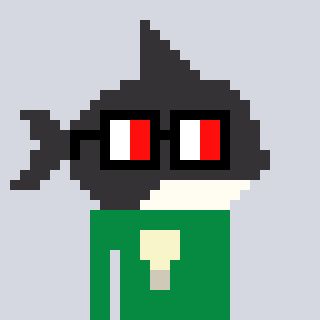
a pixel art character with square glasses with black frames and red eyes, a orca-shaped head and a green-colored body on a cool background